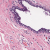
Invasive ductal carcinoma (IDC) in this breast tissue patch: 0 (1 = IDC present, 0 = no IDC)